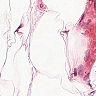
Metastatic tissue present: no